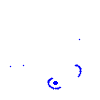
Particle: kaon